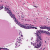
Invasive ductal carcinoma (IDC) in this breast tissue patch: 0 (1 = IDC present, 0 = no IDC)